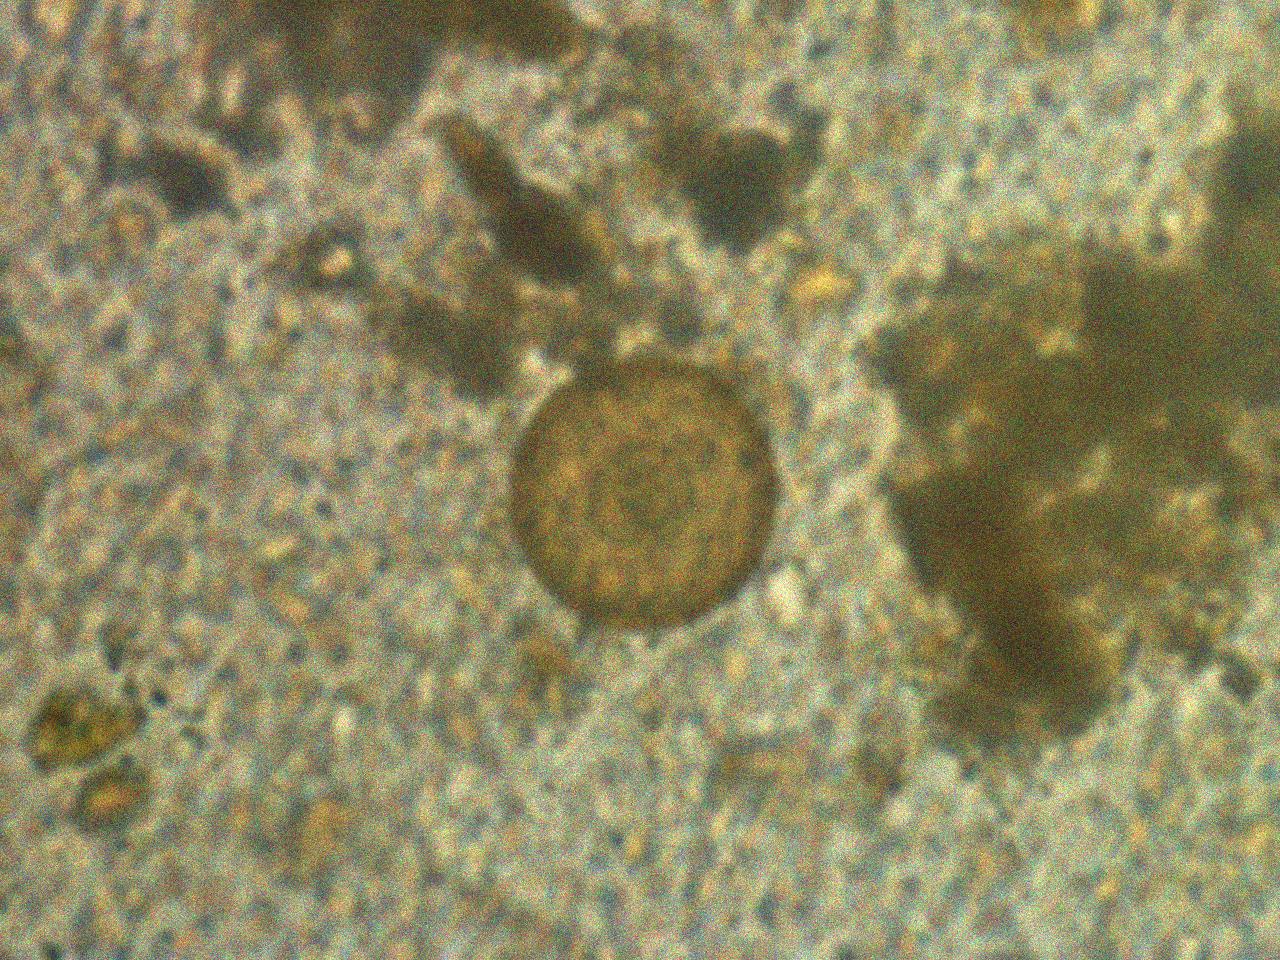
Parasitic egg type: Hymenolepis diminuta